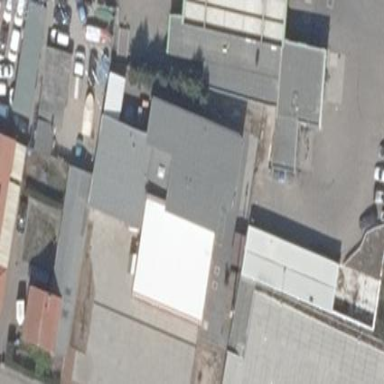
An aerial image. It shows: Office building with skillion roof shape.